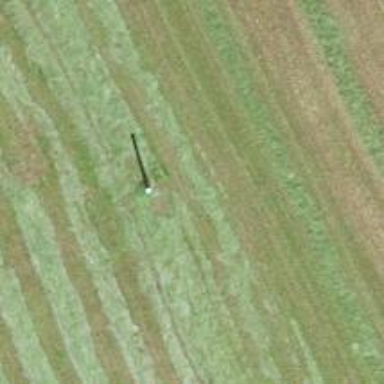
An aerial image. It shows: Power pole.